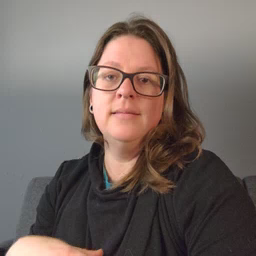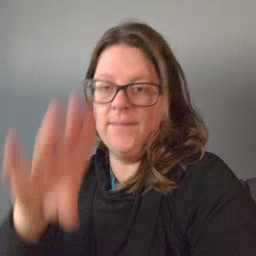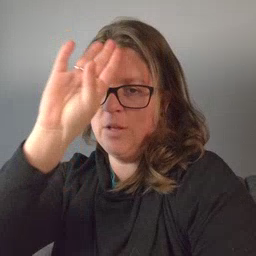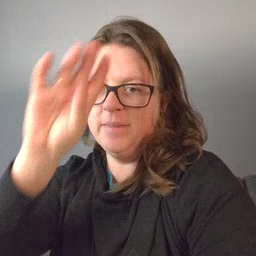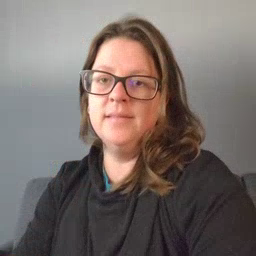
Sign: fireman